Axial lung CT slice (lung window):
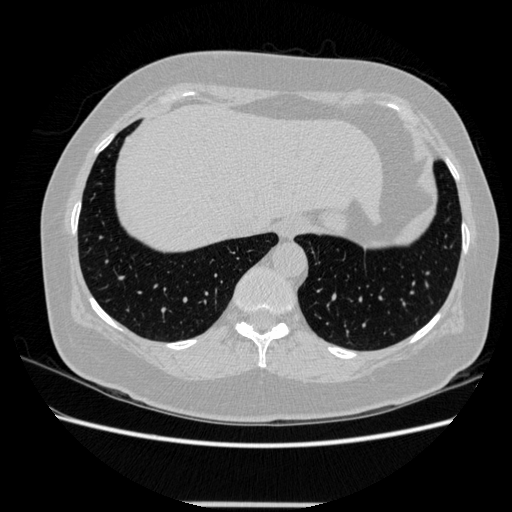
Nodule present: no